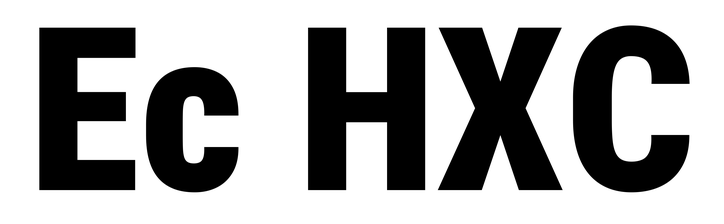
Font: Roboto_Condensed_Black